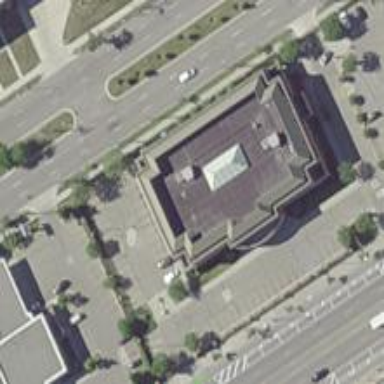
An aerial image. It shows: Government office.